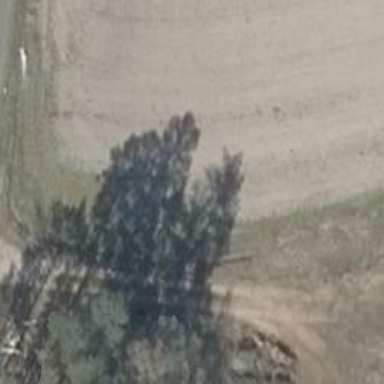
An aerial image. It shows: Gravel track with Grade 3 quality.